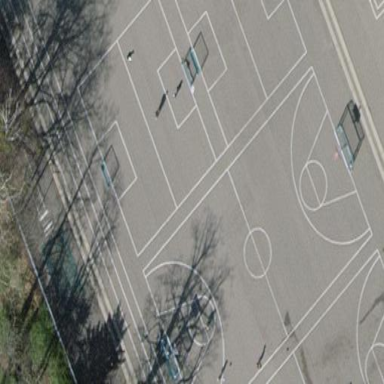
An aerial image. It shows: Paved multi-sport pitch on leisure land.